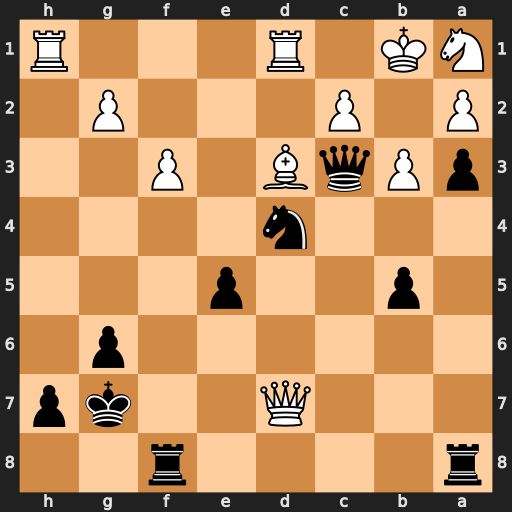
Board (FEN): r4r2/3Q2kp/6p1/1p2p3/3n4/pPqB1P2/P1P3P1/NK1R3R
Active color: b
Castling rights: -
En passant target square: -
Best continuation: Kf6 Qd6+ Ne6 Kc1 Rfd8